Chest X-ray. View position: PA
Patient age: 45
Patient sex: F
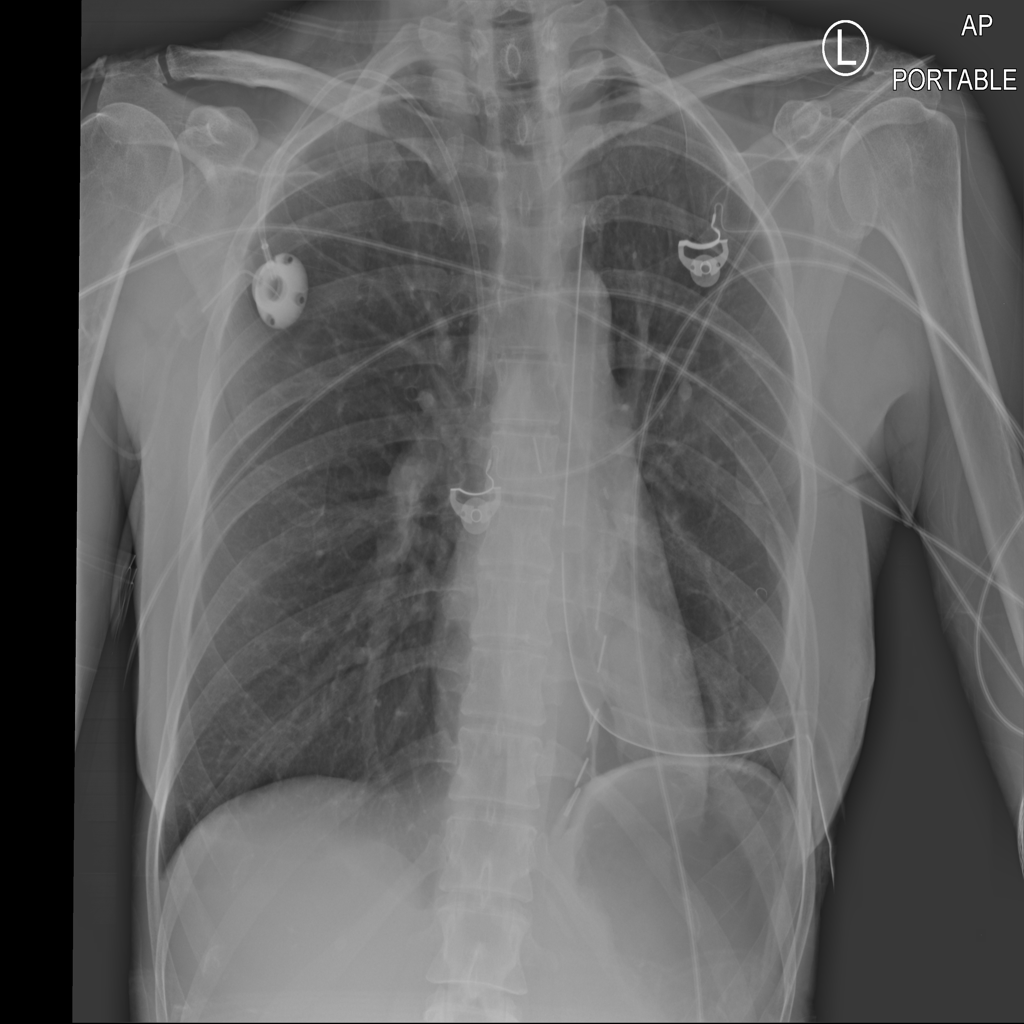
Finding: Pneumothorax